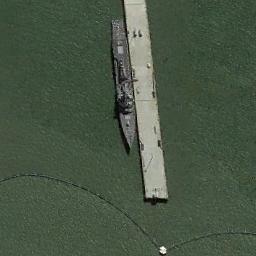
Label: ship